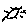
Label: sun